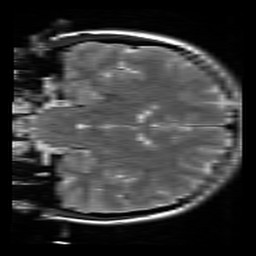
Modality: T2w
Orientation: coronal
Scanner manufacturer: siemens
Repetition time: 3.9 s
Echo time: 0.076 s